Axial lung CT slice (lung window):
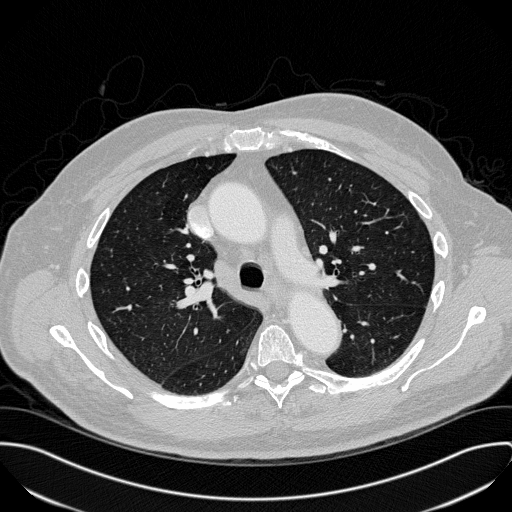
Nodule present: no